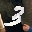
Label: 3